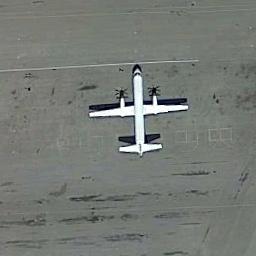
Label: airplane